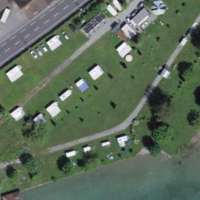
EUNIS habitat code: 53
Species observed at this site:
Podiceps cristatus
Cyanistes caeruleus
Fulica atra
Anas platyrhynchos
Chloris chloris
Fringilla coelebs
Aegithalos caudatus
Trifolium repens
Turdus merula
Cygnus olor
Hirundo rustica
Milvus migrans
Turdus pilaris
Motacilla alba
Periparus ater